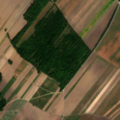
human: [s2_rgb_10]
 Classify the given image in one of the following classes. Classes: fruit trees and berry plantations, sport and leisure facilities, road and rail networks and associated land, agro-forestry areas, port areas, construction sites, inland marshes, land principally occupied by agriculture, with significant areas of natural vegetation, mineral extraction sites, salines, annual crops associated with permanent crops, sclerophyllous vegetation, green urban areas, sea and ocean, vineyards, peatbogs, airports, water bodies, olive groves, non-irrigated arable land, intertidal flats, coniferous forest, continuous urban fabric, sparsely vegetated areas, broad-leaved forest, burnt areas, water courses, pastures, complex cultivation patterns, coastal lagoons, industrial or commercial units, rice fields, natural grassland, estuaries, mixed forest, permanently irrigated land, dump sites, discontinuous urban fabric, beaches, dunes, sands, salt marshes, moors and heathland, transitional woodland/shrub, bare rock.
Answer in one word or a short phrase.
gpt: non-irrigated arable land, land principally occupied by agriculture, with significant areas of natural vegetation, broad-leaved forest